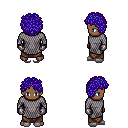
a pixel art fantasy rpg character, male body template, human, dark skin, chain mail, robe skirt, blue curly afro hairstyle, metal gloves, white slippers, four views (front, back, left, right), 2x2 character sprite sheet, small pixel art, hard edges, no anti-aliasing